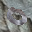
Label: 0